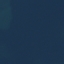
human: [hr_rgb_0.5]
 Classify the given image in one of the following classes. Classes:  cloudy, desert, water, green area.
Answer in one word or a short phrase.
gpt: water